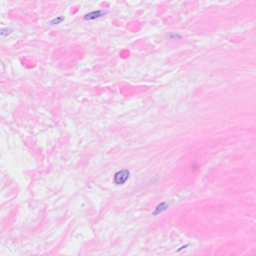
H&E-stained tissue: Breast